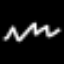
Label: squiggle